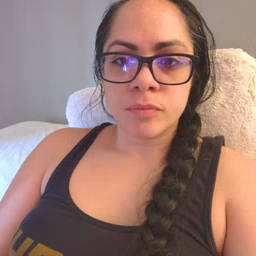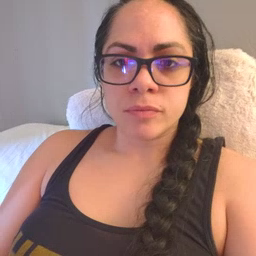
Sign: potty